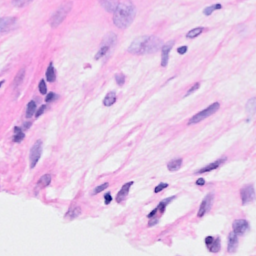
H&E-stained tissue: Breast